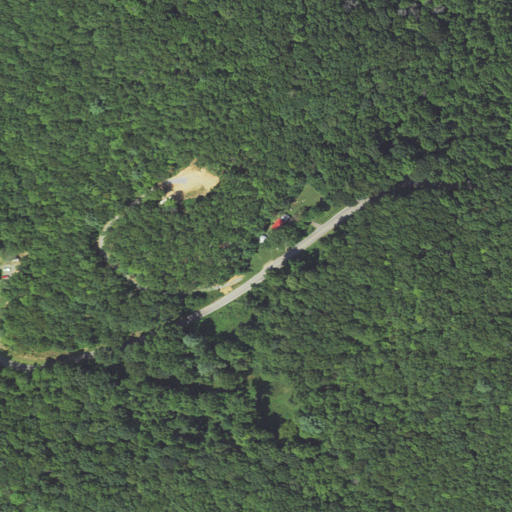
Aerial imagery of gap in North Carolina named Canedy Gap containing deciduous forest, open development, and mixed forest